Interaction volume radius: 5 \u00c5
Interaction volume height: 10 \u00c5
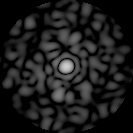
Disorder parameter: 0.7404